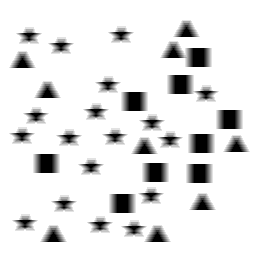
Squares: 9
Triangles: 9
Stars: 18
Total shapes: 36